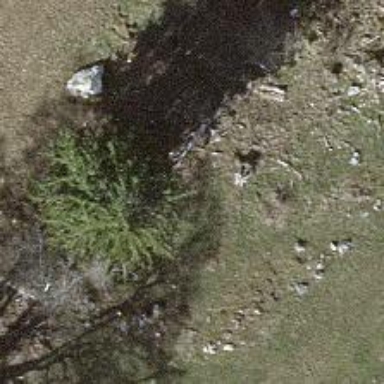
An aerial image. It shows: Beautiful tree in nature.